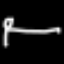
Label: bed